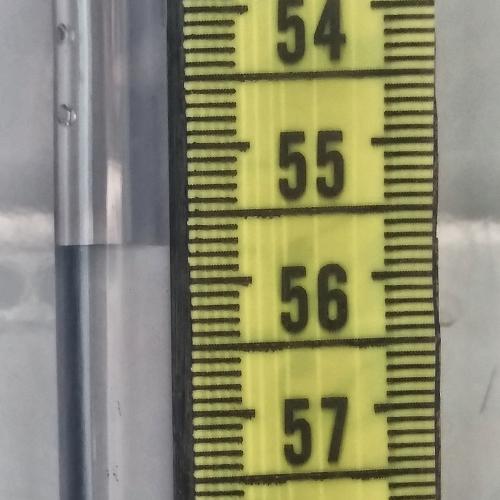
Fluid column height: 55.7 cm